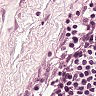
Metastatic tissue present: no